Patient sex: F
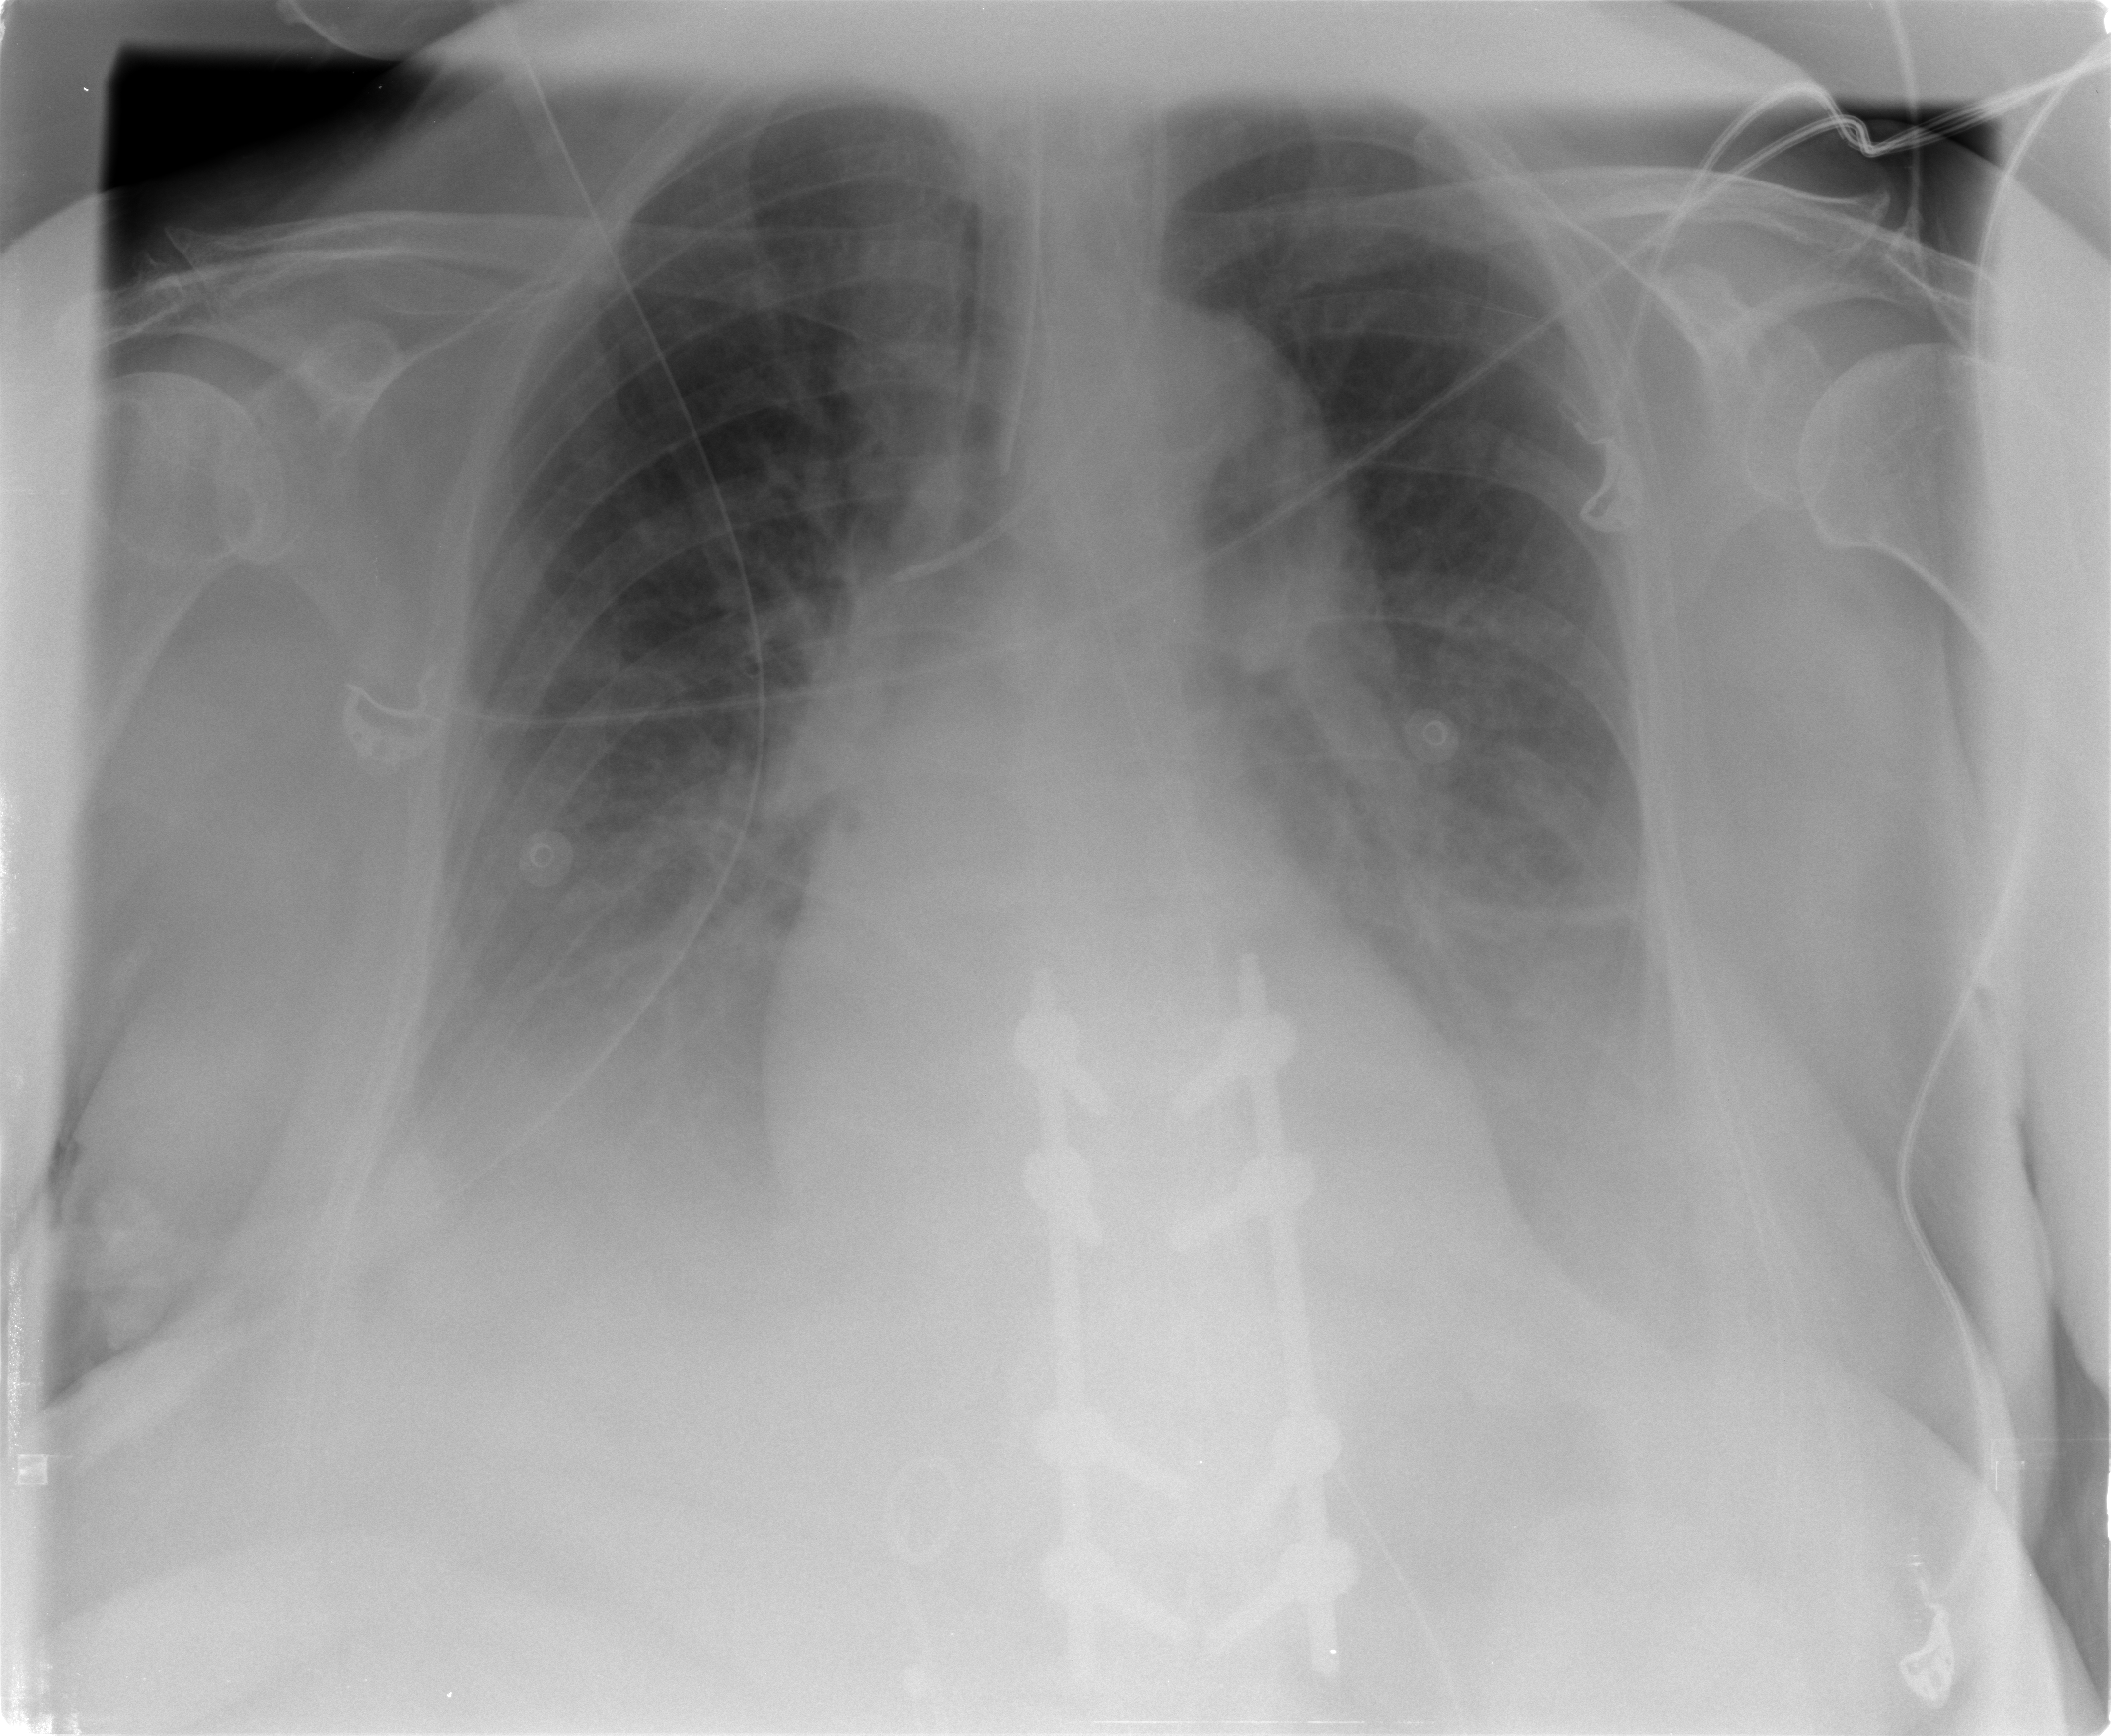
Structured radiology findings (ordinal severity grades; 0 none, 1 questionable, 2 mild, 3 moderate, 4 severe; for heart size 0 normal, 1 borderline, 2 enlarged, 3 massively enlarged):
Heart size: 0
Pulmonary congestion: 0
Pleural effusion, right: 2
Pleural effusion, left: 2
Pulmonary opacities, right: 0
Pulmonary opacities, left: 0
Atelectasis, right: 2
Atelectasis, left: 2